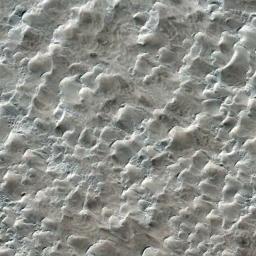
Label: desert